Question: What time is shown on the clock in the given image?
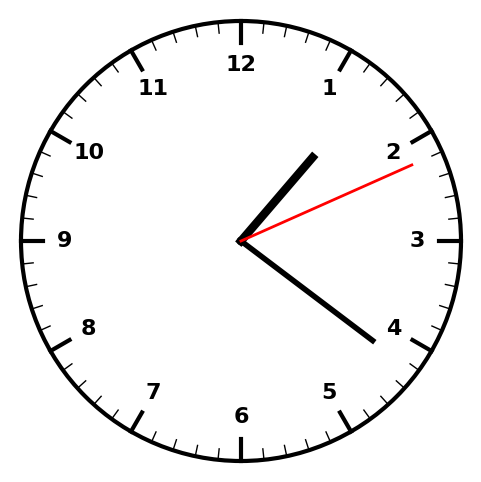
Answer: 01:21:11